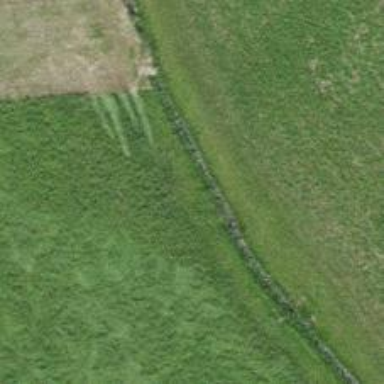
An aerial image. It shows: Ditch in the surroundings.